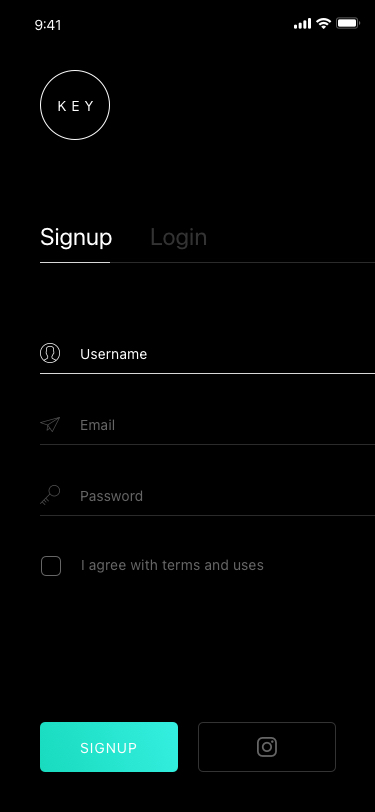
Text in this UI design:
I agree with terms and uses
Password
Email
Username
Signup
Login
KEY